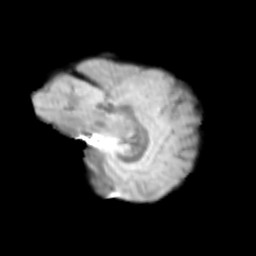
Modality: T2w
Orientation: sagittal
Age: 12
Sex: male
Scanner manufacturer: siemens
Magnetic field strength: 3 T
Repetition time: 3.8 s
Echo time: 0.07 s